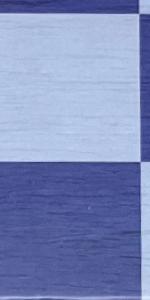
Label: Empty